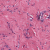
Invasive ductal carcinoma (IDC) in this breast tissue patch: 0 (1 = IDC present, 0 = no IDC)